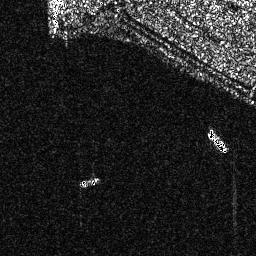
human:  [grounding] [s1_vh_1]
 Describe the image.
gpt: In the satellite image, there is  <ref>1 medium ship </ref> <box>[[80, 49, 89, 60, 0]]</box> located at right,  <ref>1 small ship </ref> <box>[[30, 68, 38, 73, 0]]</box> located at bottom.